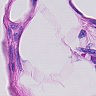
Metastatic tissue present: no